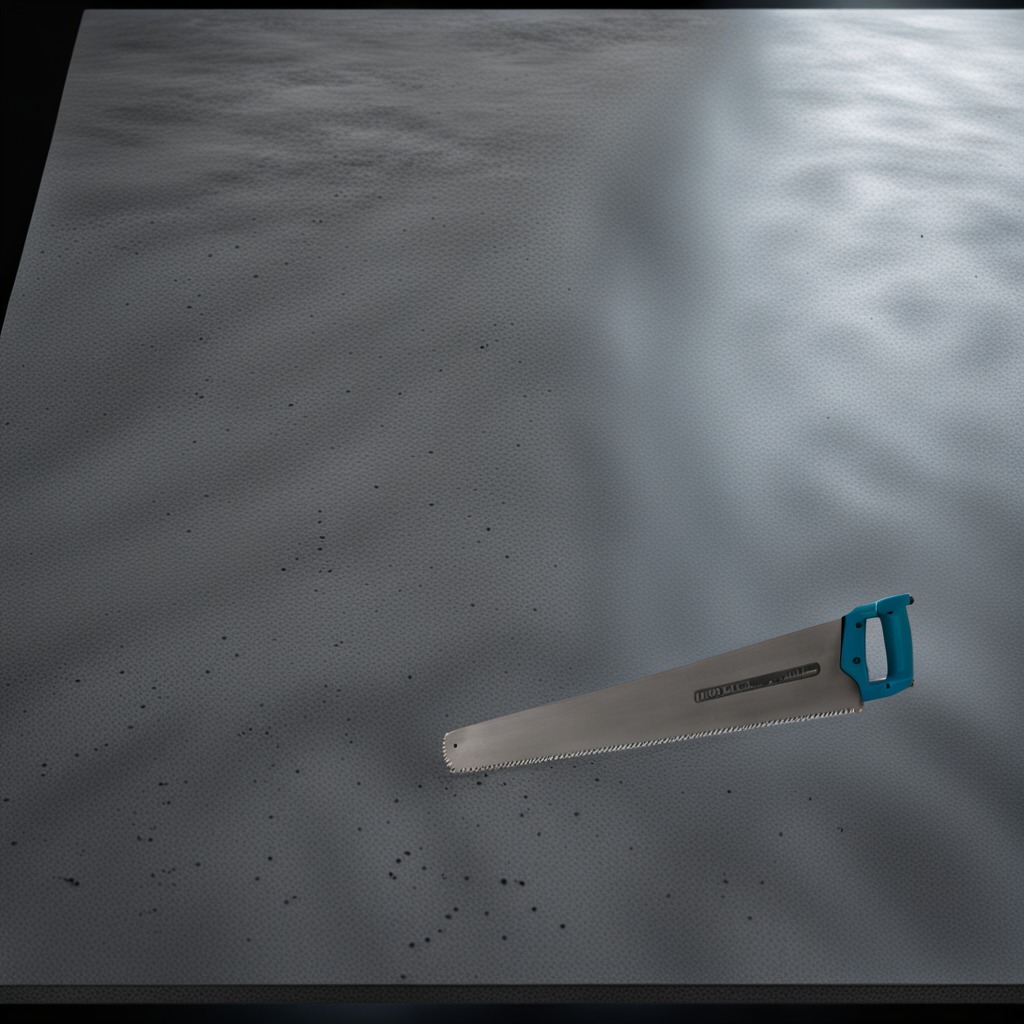
A metal saw is lying on the clean granite table inside a workshop at night.